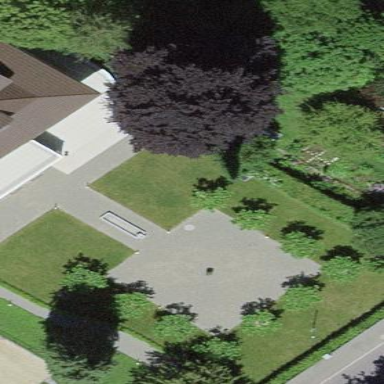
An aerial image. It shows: Garden that is leisure land.